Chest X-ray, PA view. Patient: 52 years old, sex M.
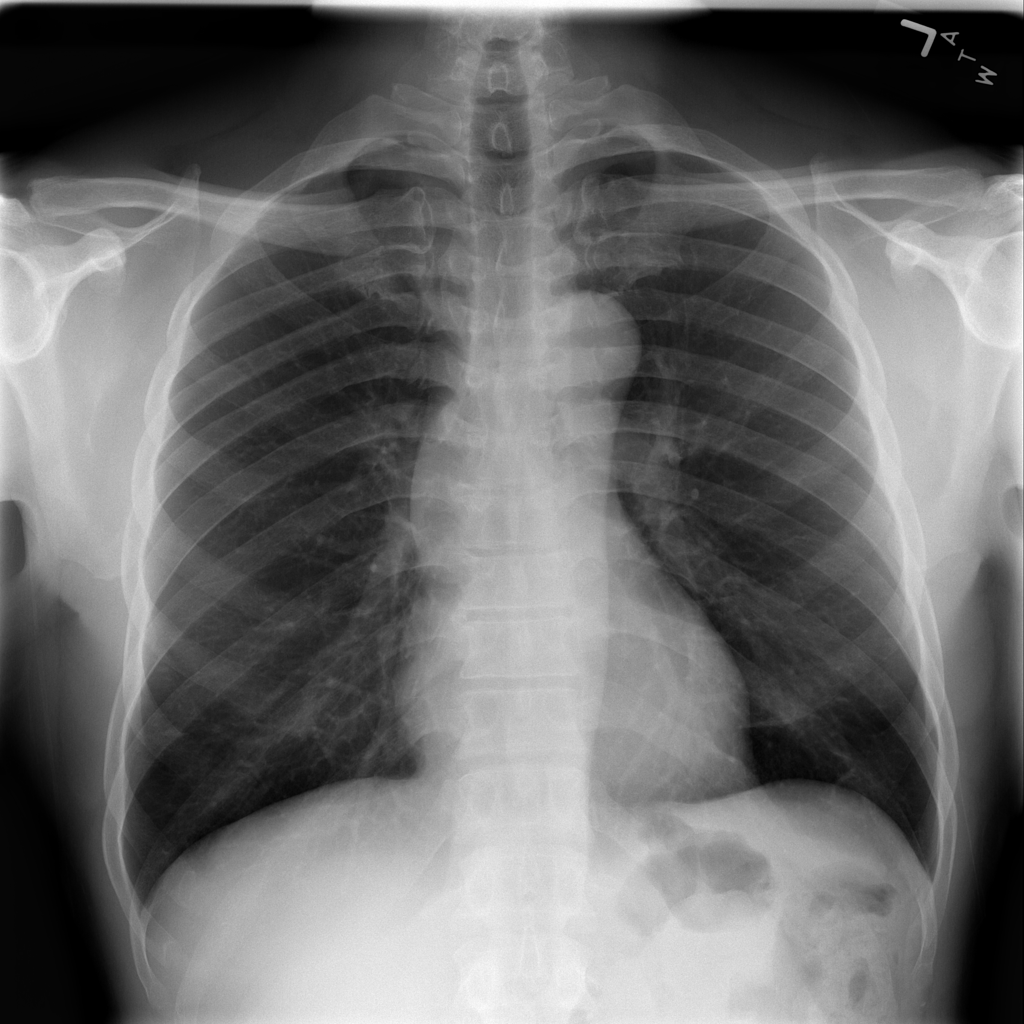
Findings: No Finding